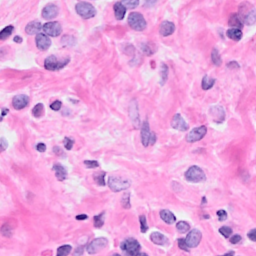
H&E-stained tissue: Breast